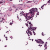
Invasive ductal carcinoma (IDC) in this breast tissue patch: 0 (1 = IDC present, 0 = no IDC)